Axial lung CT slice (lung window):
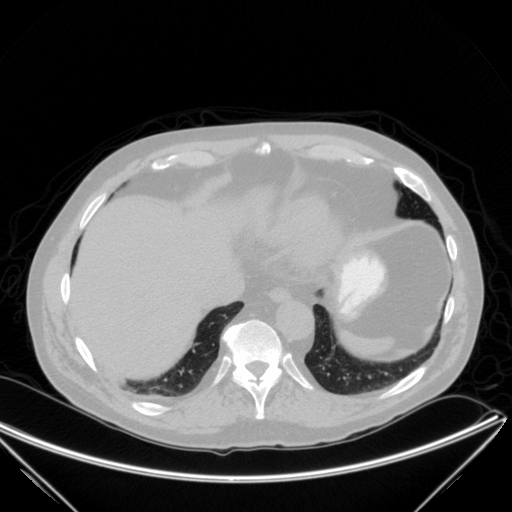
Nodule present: no